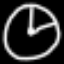
Label: clock